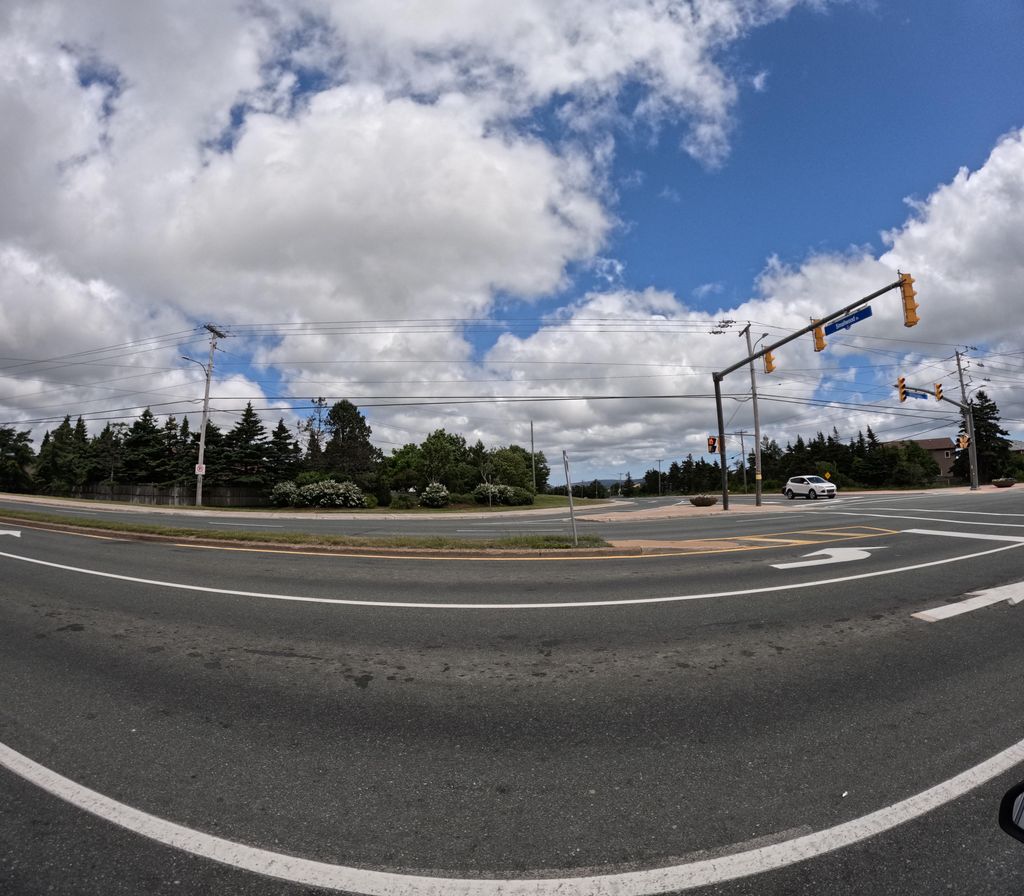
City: st_johns